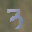
Label: 3